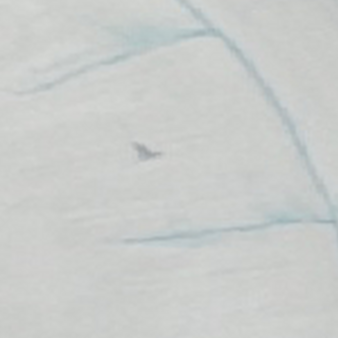
Label: other